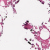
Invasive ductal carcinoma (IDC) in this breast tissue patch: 0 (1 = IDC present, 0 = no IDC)